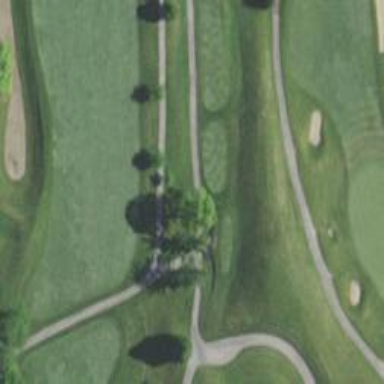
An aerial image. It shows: Golf cartpath that is also road path.